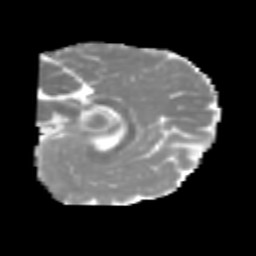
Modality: MD
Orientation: sagittal
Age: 6
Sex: male
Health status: healthy